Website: bh-photo
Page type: account-selection
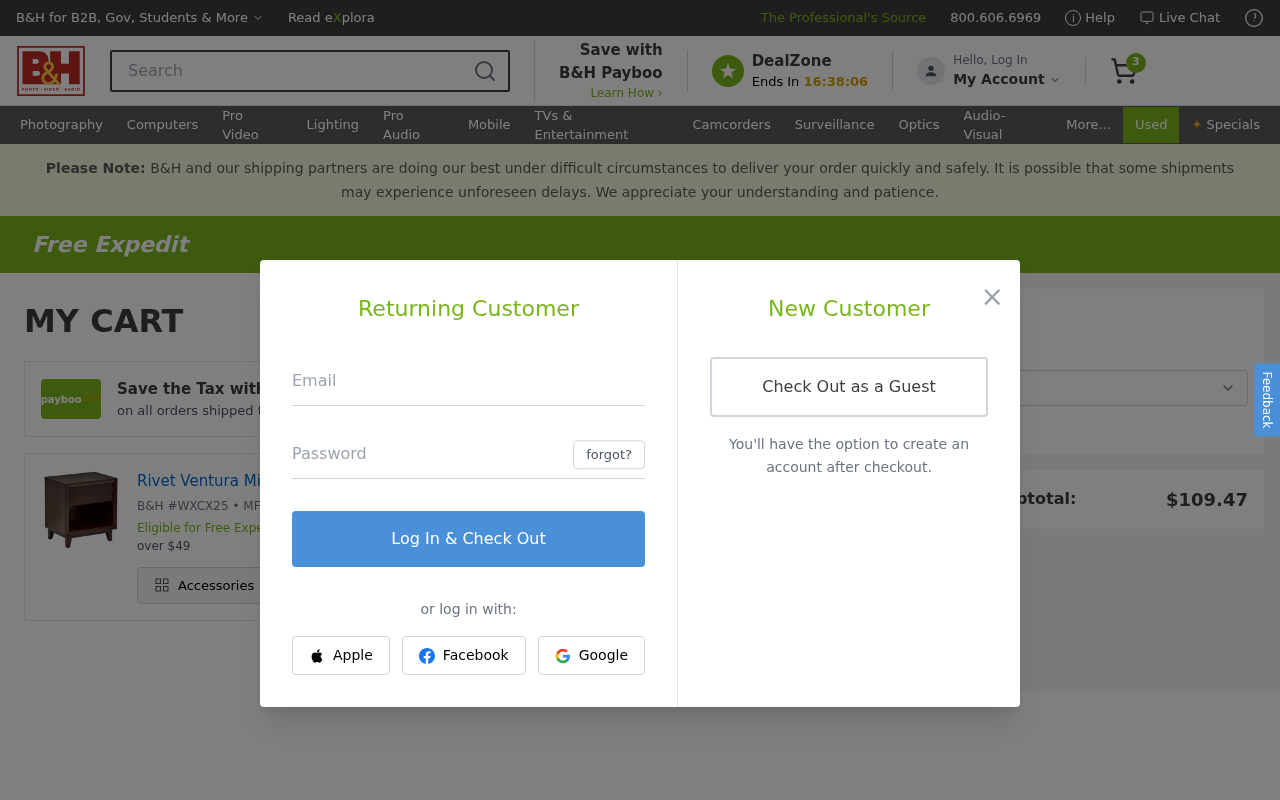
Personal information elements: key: PII_EMAIL
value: timothy.schultz@yahoo.com
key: PII_POSTCODE
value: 58172
Product elements: key: PRODUCT1_NAME
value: Rivet Ventura Mid-Century Solid Hardwood Furniture
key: PRODUCT1_QUANTITY
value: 3
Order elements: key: ORDER_NUM_ITEMS
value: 3
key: ORDER_SUBTOTAL
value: $109.47
Search elements: key: HEADER_SEARCH
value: Search
Other elements: key: BH_ITEM_NUMBER
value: WXCX25
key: MFR_NUMBER
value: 85692I